Question: In my 'TableView' which Expands on the clicking on the sections.now I am using 'Uisearchbar' to search the sections in the table...It gives me the 'UIsearchbar' but Search cannot be taken...
I think problem is in the 'numberOfRowsInSection'.please check where I am getting wrong..
why searchbar is not working

'''
- (NSInteger)numberOfSectionsInTableView:(UITableView *)tableView
{
return [self.mySections count];
}
- (NSInteger)tableView:(UITableView *)tableView numberOfRowsInSection:(NSInteger)section
{
NSInteger rows = 0;
if ([self tableView:tableView canCollapseSection:section] || (tableView == self.searchDisplayController.searchResultsTableView) )
{
if ([expandedSections containsIndex:section] )
{
NSString *key = [self.mySections objectAtIndex:section];
NSArray *dataInSection = [[self.myData objectForKey:key] objectAtIndex:0];
return [dataInSection count];
}
return 1;
} else{
rows = [self.searchResults count];
return rows;
}
return 1;
}
-(NSString *)tableView:(UITableView *)tableView titleForHeaderInSection: (NSInteger)section {
NSString *key = [self.mySections objectAtIndex:section];
return [NSString stringWithFormat:@"%@", key];
}
- (void)filterContentForSearchText:(NSString*)searchText
scope:(NSString*)scope
{
NSPredicate *resultPredicate = [NSPredicate
predicateWithFormat:@"SELF contains[cd] %@",
searchText];
self.searchResults = [self.allItems filteredArrayUsingPredicate:resultPredicate];
}
-(BOOL)searchDisplayController:(UISearchDisplayController *)controller shouldReloadTableForSearchString:(NSString *)searchString
{
UISearchBar * searchBar = [controller searchBar];
[self filterContentForSearchText:searchString scope:[[searchBar scopeButtonTitles] objectAtIndex:[searchBar selectedScopeButtonIndex]]];
return YES;
}
-(BOOL)searchDisplayController:(UISearchDisplayController *)controller shouldReloadTableForSearchScope:(NSInteger)searchOption
{
UISearchBar * searchBar = [controller searchBar];
[self filterContentForSearchText:[searchBar text] scope:[[searchBar scopeButtonTitles] objectAtIndex:searchOption]];
return YES;
}
- (UITableViewCell *)tableView:(UITableView *)tableView cellForRowAtIndexPath:(NSIndexPath *)indexPath
{
static NSString *CellIdentifier = @"Cell";
UITableViewCell *cell = [tableView dequeueReusableCellWithIdentifier:CellIdentifier];
if (cell == nil) {
cell = [[UITableViewCell alloc] initWithStyle:UITableViewCellStyleValue1 reuseIdentifier:CellIdentifier] ;
}
// Configure the cell...
if ([tableView isEqual:self.searchDisplayController.searchResultsTableView]) {
cell.textLabel.text = [self.searchResults objectAtIndex:indexPath.row];
}else {
NSUInteger section = [indexPath section];
NSUInteger row = [indexPath row];
NSString *key = [self.mySections objectAtIndex:section];
NSDictionary *dataForSection = [[self.myData objectForKey:key] objectAtIndex:0];
NSArray *array=dataForSection.allKeys;
cell.textLabel.text = [[dataForSection allKeys] objectAtIndex:row];
cell.detailTextLabel.text=[dataForSection valueForKey:[array objectAtIndex:indexPath.row]];
}
return cell;
}
'''
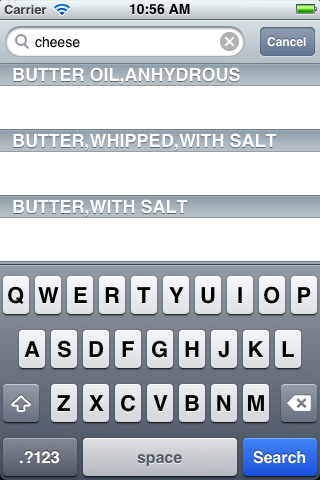
Answer: You are not reloading your table after searching
'''
- (void)filterContentForSearchText:(NSString*)searchText
scope:(NSString*)scope
{
NSPredicate *resultPredicate = [NSPredicate
predicateWithFormat:@"SELF contains[cd] %@",
searchText];
self.mySections = [self.mySections filteredArrayUsingPredicate:resultPredicate];
[myTableView reloadData];
}
'''
Your are not setting detail text label
'''
if ([tableView isEqual:self.searchDisplayController.searchResultsTableView])
{
cell.textLabel.text = [self.searchResults objectAtIndex:indexPath.row];
cell.detailTextLabel.text=[dataForSection valueForKey:[self.searchResults objectAtIndex:indexPath.row]];
}
'''
and after searching you are getting title now row because in your code
'''
rows = [self.searchResults count];
return rows;
'''
its always returning zero value. So just do it 'return 1;'
And do other thing as your requirement,
And i will suggest you to not to use different different code for before table search and after searching.. Like 'if ([tableView isEqual:self.searchDisplayController.searchResultsTableView])'
just use same code for both..and make changes only in array and dictionary..
initially
'''
tableAry = globalAry;
'''
And after searching
'''
tableAry = searchedAry;
'''